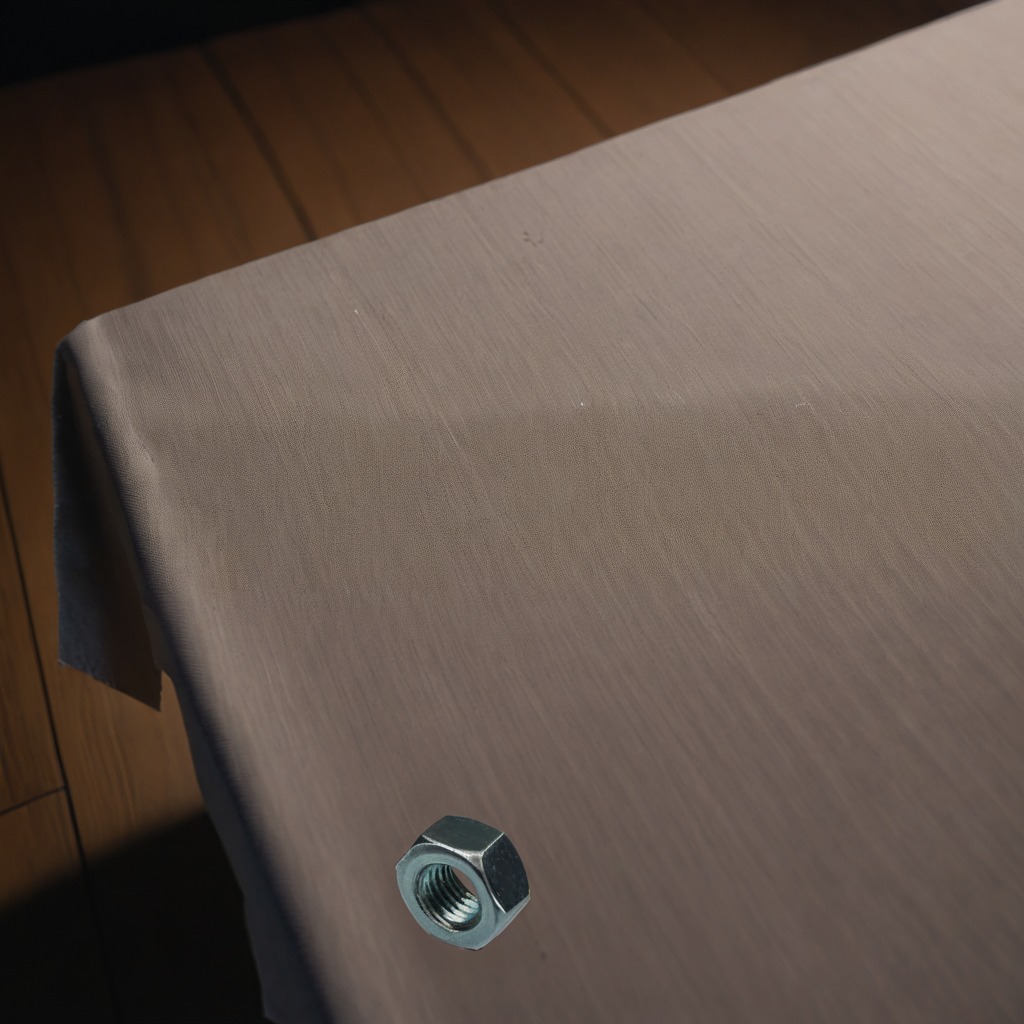
A metal nut is lying on the wooden table.